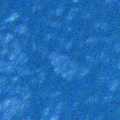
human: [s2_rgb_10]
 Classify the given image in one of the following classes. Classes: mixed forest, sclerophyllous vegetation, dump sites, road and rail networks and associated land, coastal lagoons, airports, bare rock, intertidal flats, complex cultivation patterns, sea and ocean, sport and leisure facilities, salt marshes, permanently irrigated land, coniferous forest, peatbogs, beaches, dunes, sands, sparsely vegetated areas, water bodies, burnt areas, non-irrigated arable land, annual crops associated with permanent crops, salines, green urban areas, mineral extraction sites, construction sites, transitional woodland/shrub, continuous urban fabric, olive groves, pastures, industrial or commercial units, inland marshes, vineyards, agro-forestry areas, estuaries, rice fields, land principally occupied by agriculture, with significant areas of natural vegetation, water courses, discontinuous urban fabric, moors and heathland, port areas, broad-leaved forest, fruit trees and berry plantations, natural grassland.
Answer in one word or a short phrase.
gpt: sea and ocean